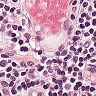
Metastatic tissue present: no